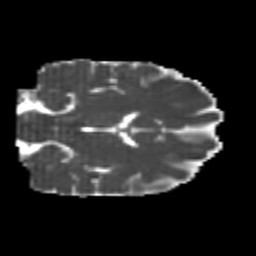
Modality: MD
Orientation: coronal
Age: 24
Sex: female
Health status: healthy
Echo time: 0.074 s